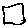
Label: square